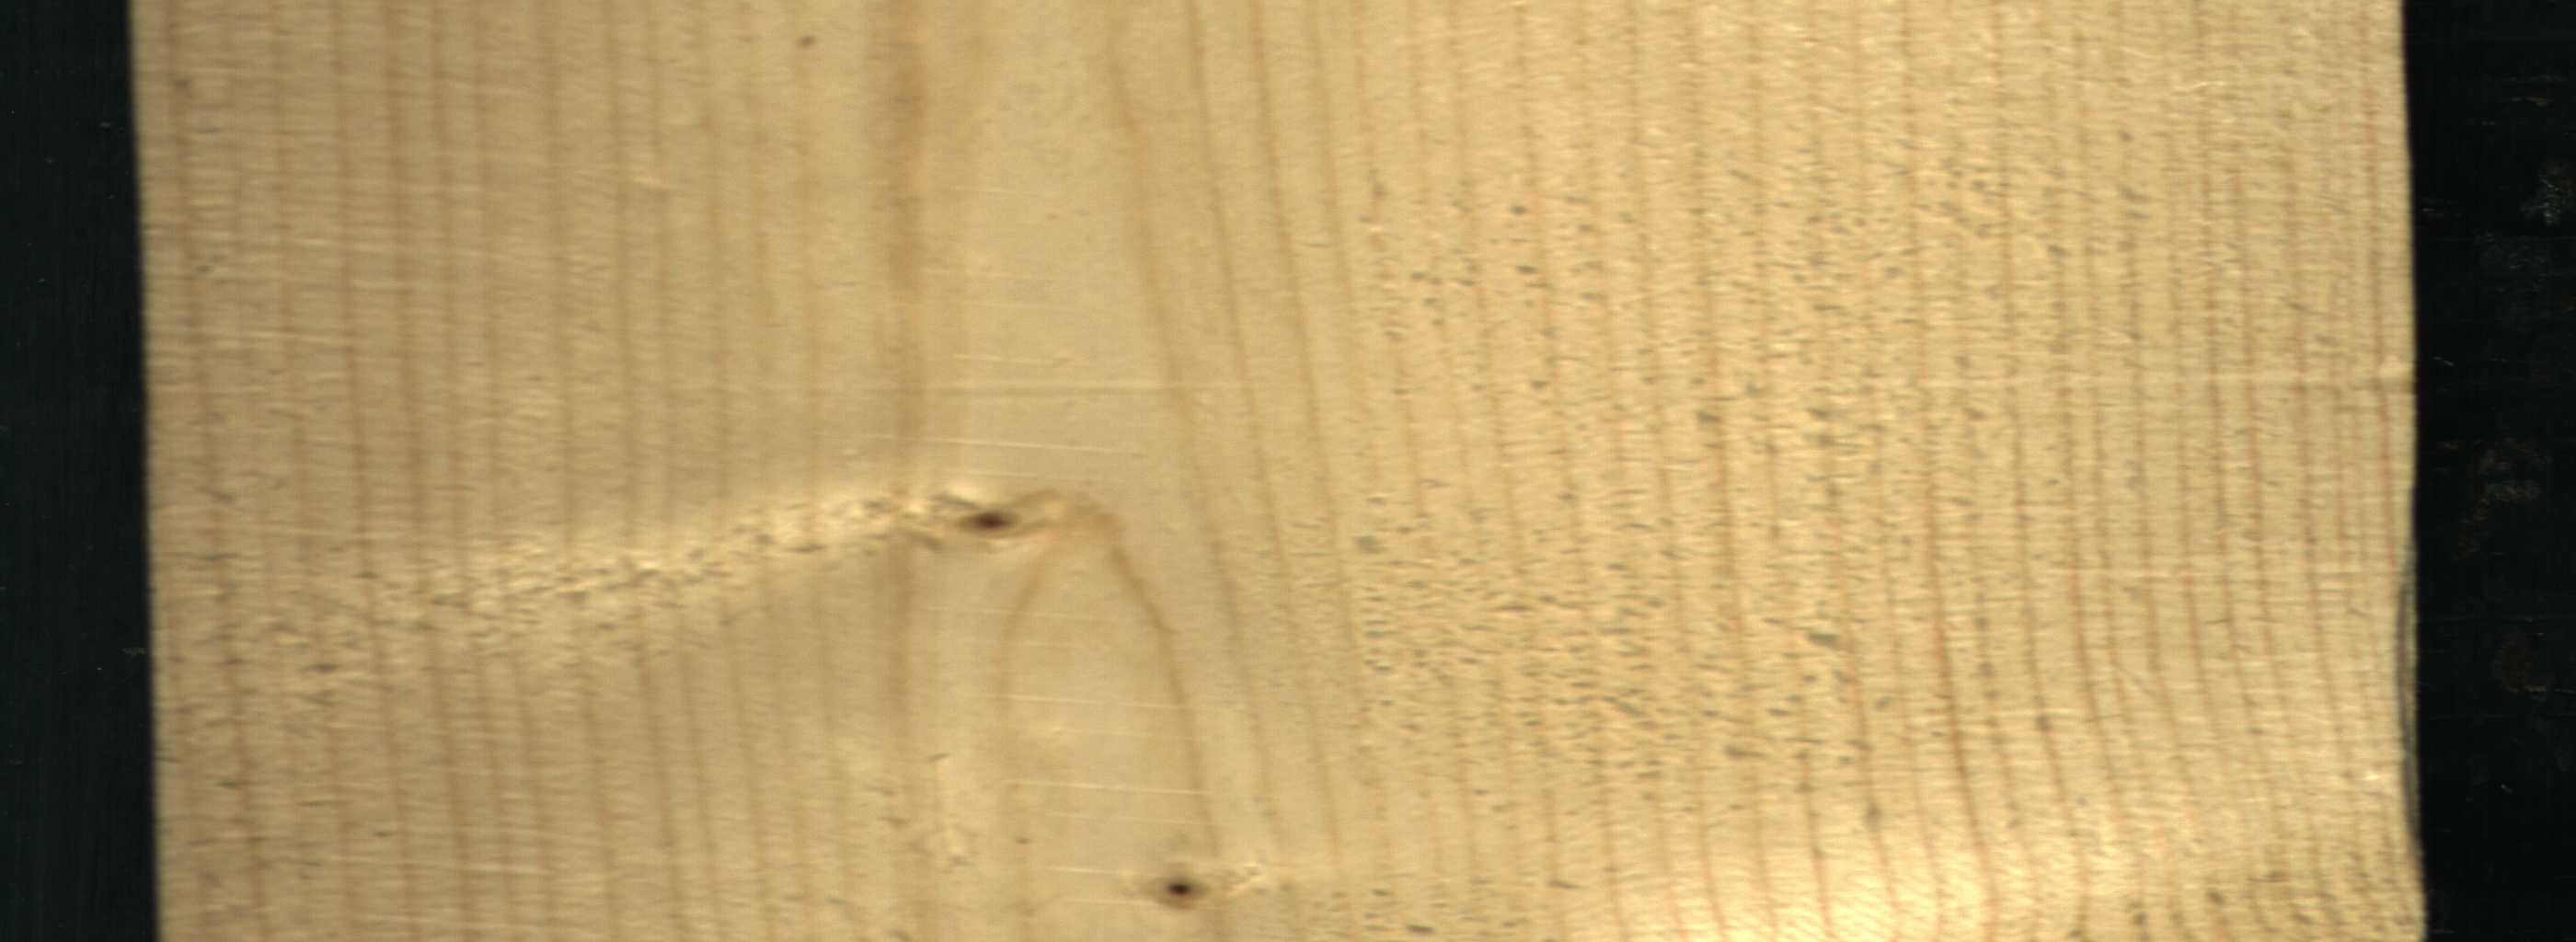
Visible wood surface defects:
Live_Knot
Live_Knot